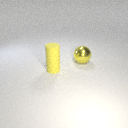
large yellow metal sphere behind small yellow rubber cylinder